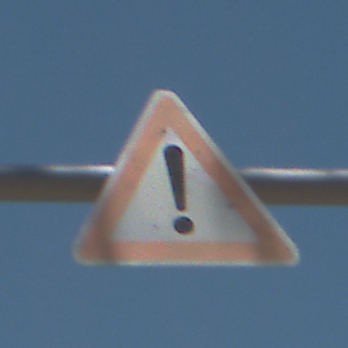
Verkehrszeichen: Gefahrenstelle
Umgebung: Outdoor, Nature
Tageszeit: Midday
Wetter: Clear
Licht: Natural
Jahreszeit: NotSpecified
Kontrast: HighContrast